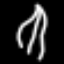
Label: leaf